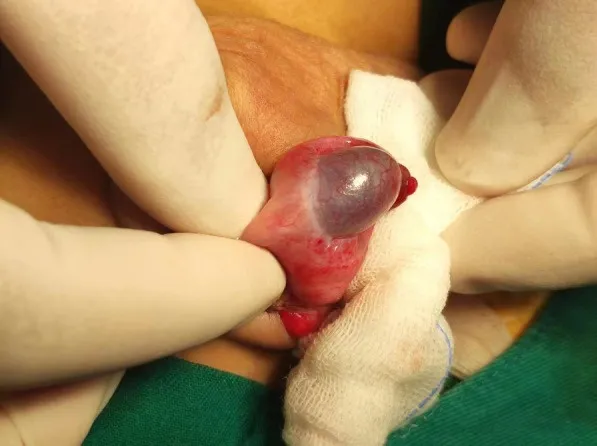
Obvious enlargement and darkening of the right testis due to testicle ischemia owing to vascular occlusion and poor blood supply.
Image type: medical_photograph (other_medical_photograph)